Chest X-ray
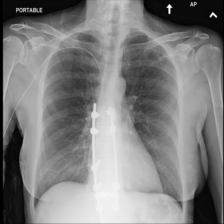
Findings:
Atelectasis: negative
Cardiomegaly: negative
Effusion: negative
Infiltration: negative
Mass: negative
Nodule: negative
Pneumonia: negative
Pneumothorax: negative
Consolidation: negative
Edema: negative
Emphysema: negative
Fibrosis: negative
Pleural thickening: negative
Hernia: negative